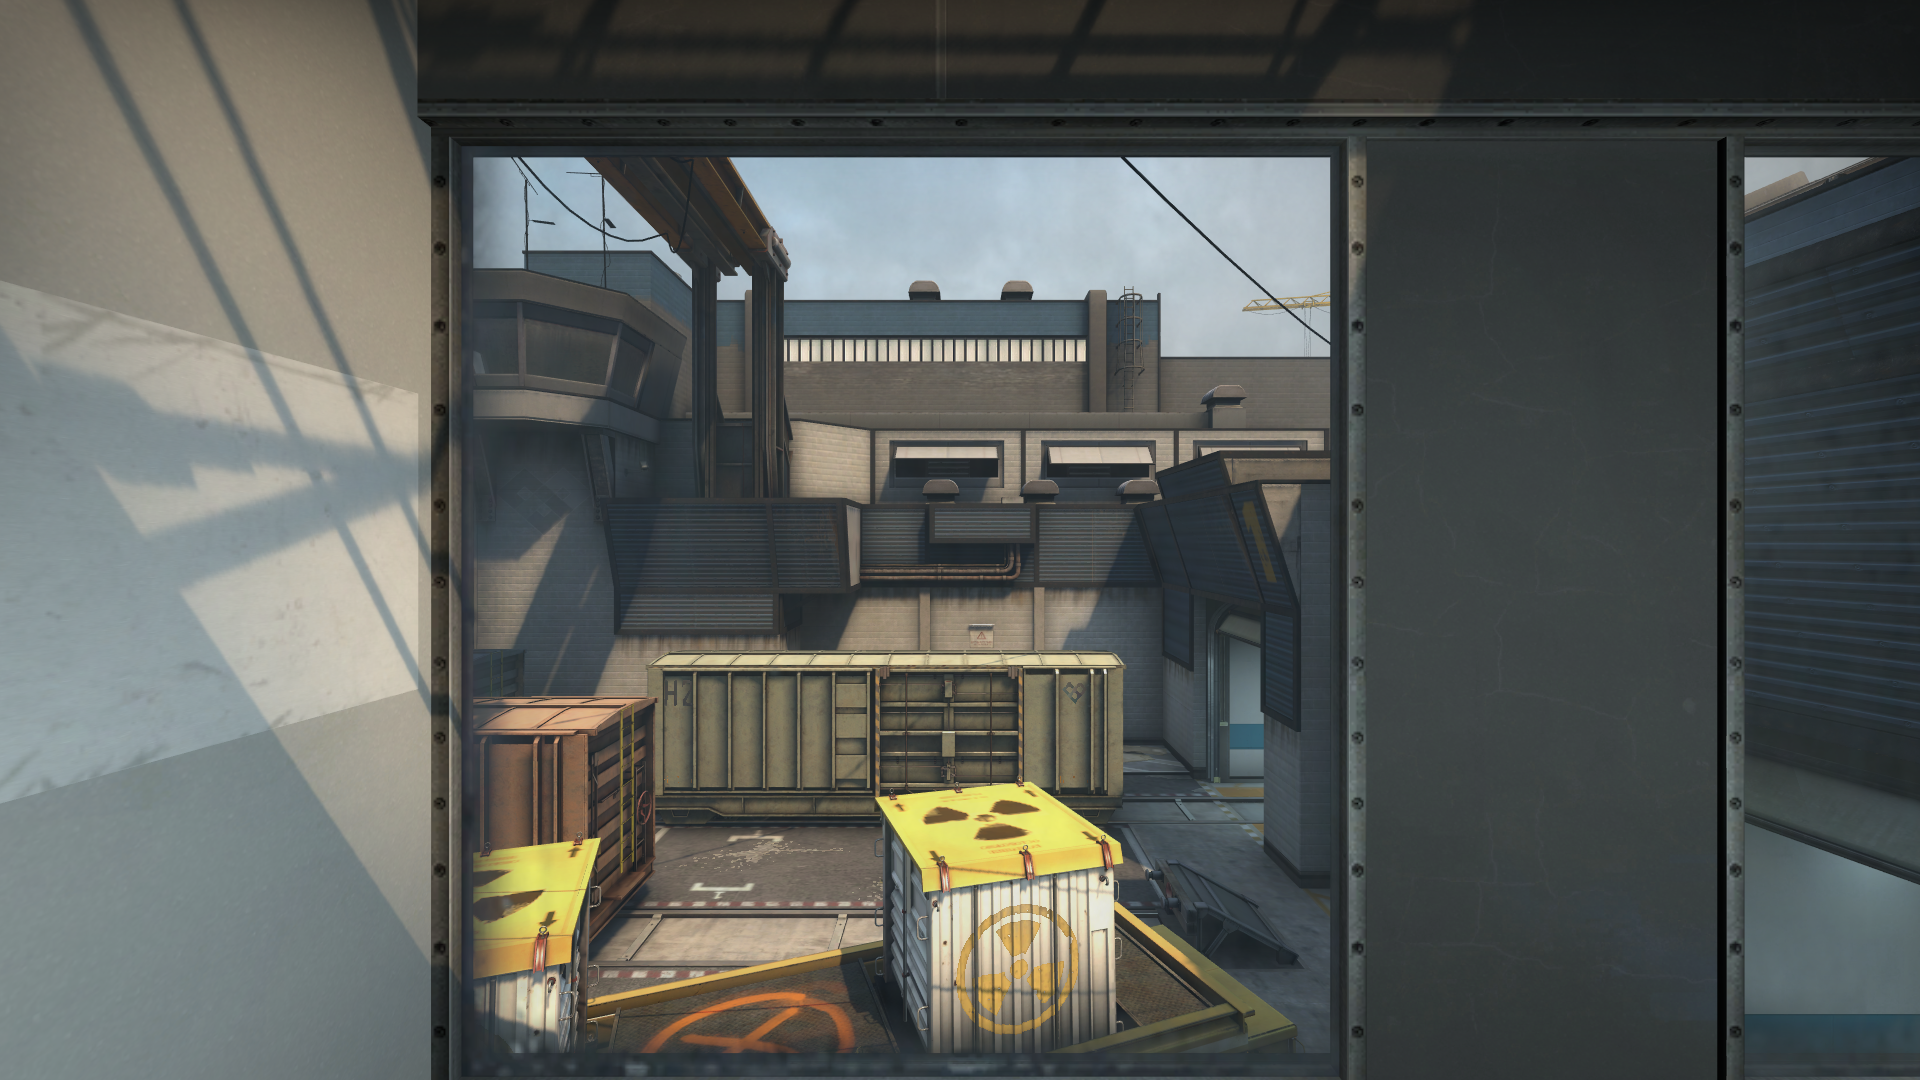
Map: de_train